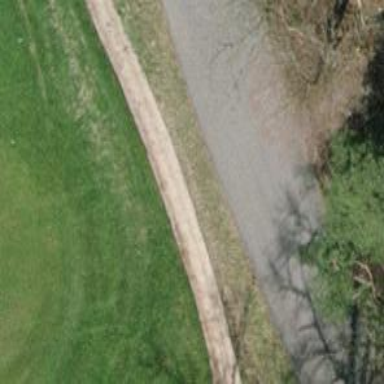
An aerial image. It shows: Path designated for golf carts.